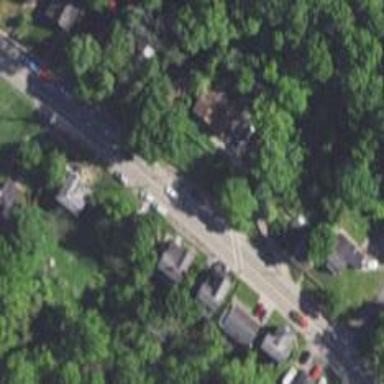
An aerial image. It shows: Marked road crossing.